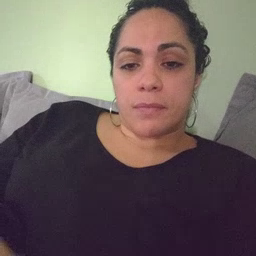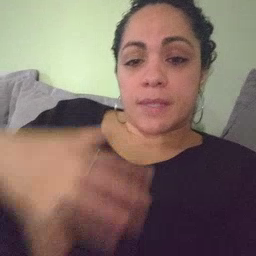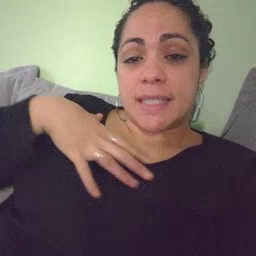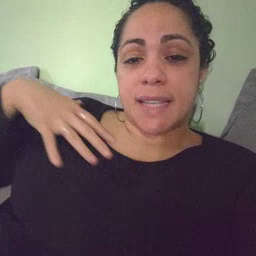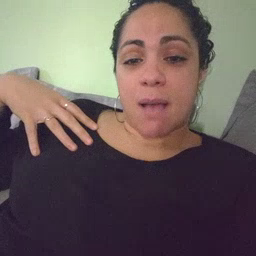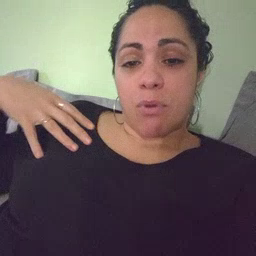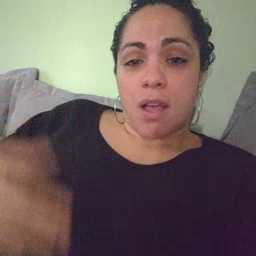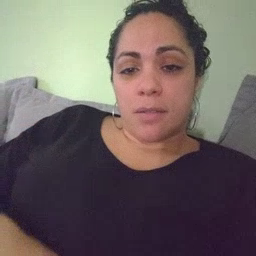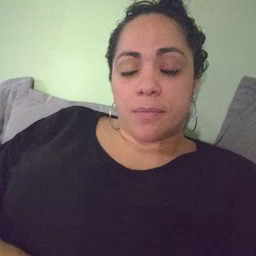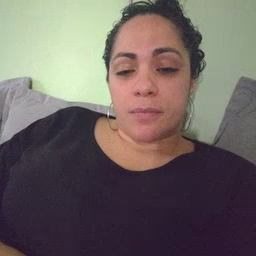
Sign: zebra